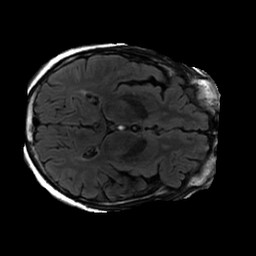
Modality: FLAIR
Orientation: axial
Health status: ill
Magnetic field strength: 3 T